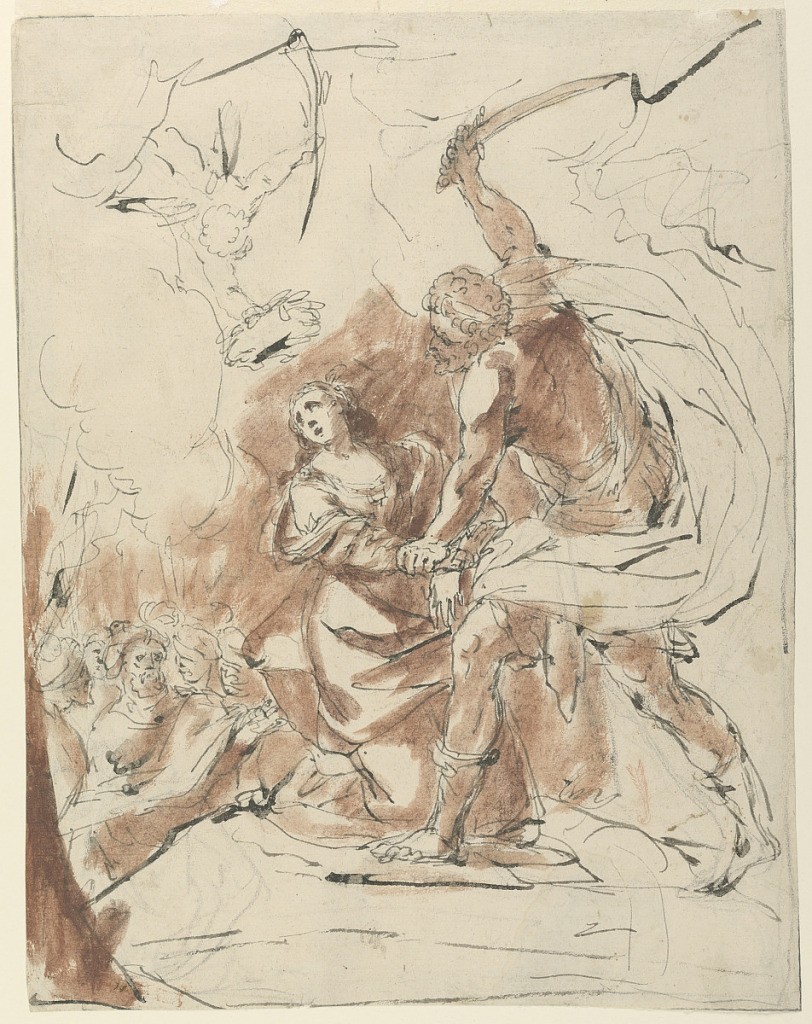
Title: Martyrdom of a Female Saint
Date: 1700–50
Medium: Black chalk, pen and black ink, brush and reddish-brown wash on cream paper
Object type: Drawing
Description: A kneeling female figure is about to have her head severed by an executioner. A group of turbaned spectators is seen at the left at a lower level. An angel flies down, bearing the crown and palm of martyrdom.